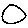
Label: circle